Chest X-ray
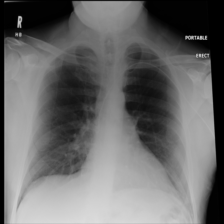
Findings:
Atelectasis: negative
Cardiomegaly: negative
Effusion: negative
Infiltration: negative
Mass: negative
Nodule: negative
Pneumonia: negative
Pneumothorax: negative
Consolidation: negative
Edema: negative
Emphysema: negative
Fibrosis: negative
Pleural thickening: negative
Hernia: negative